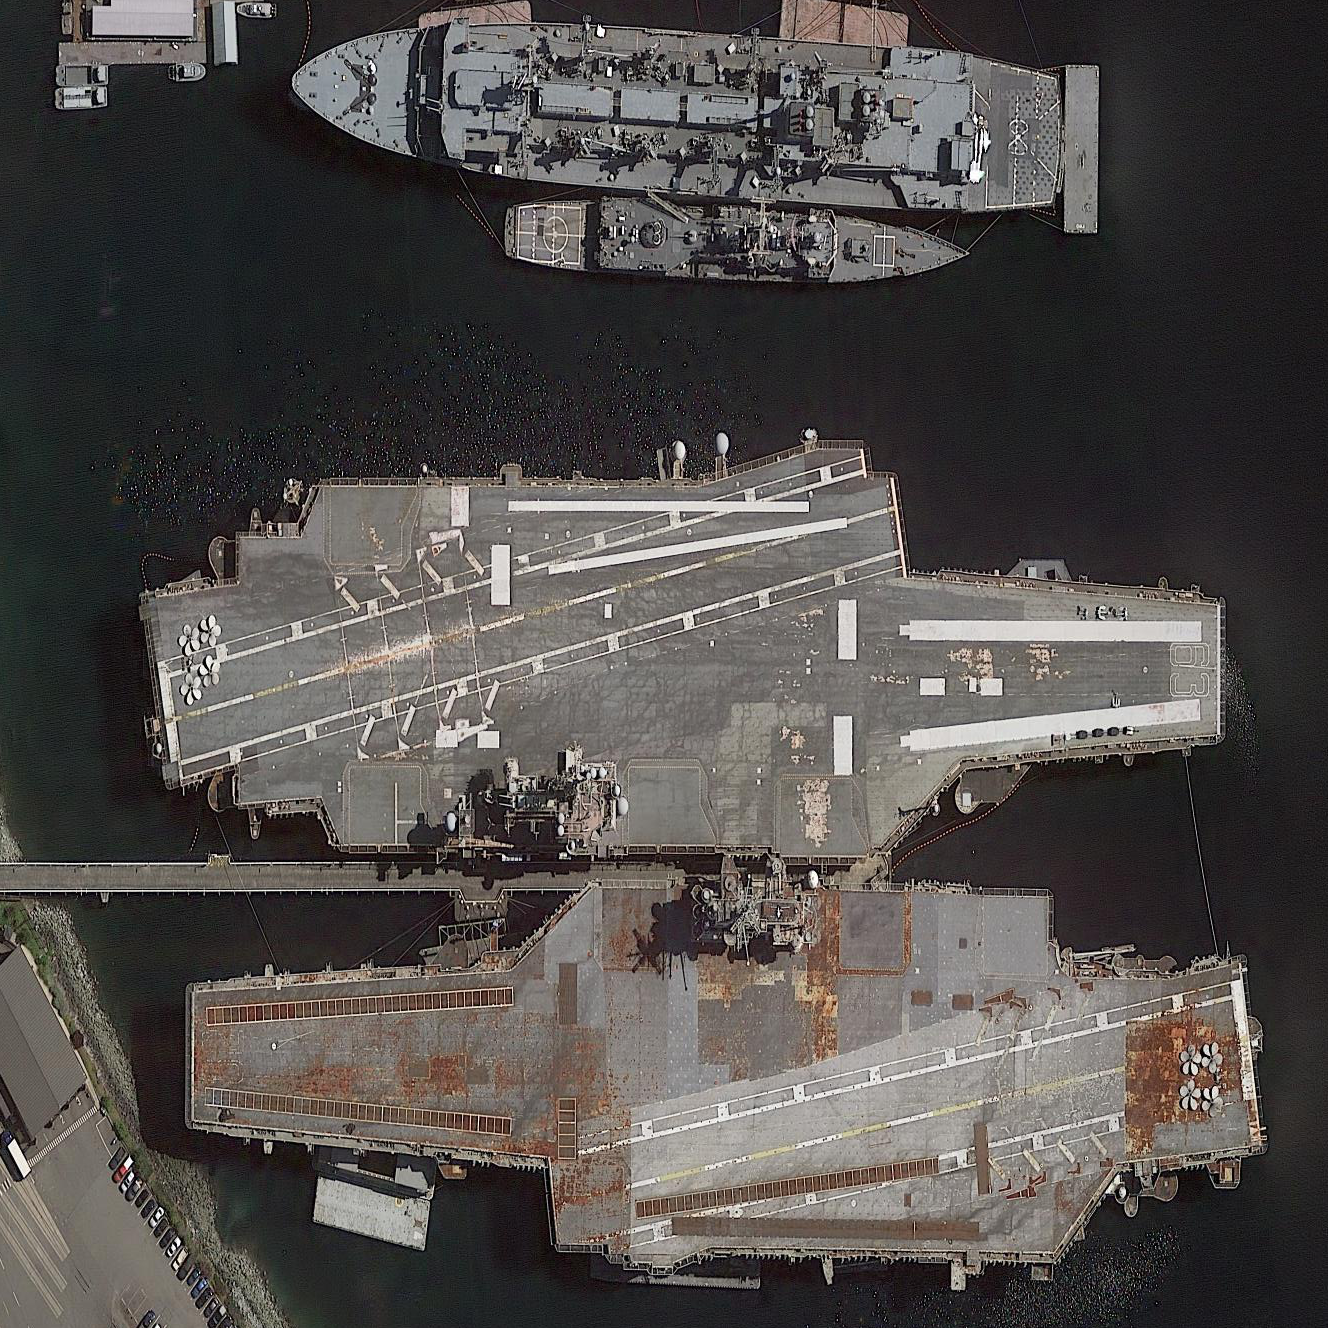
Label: aircraft_carrier